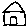
Label: house